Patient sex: M
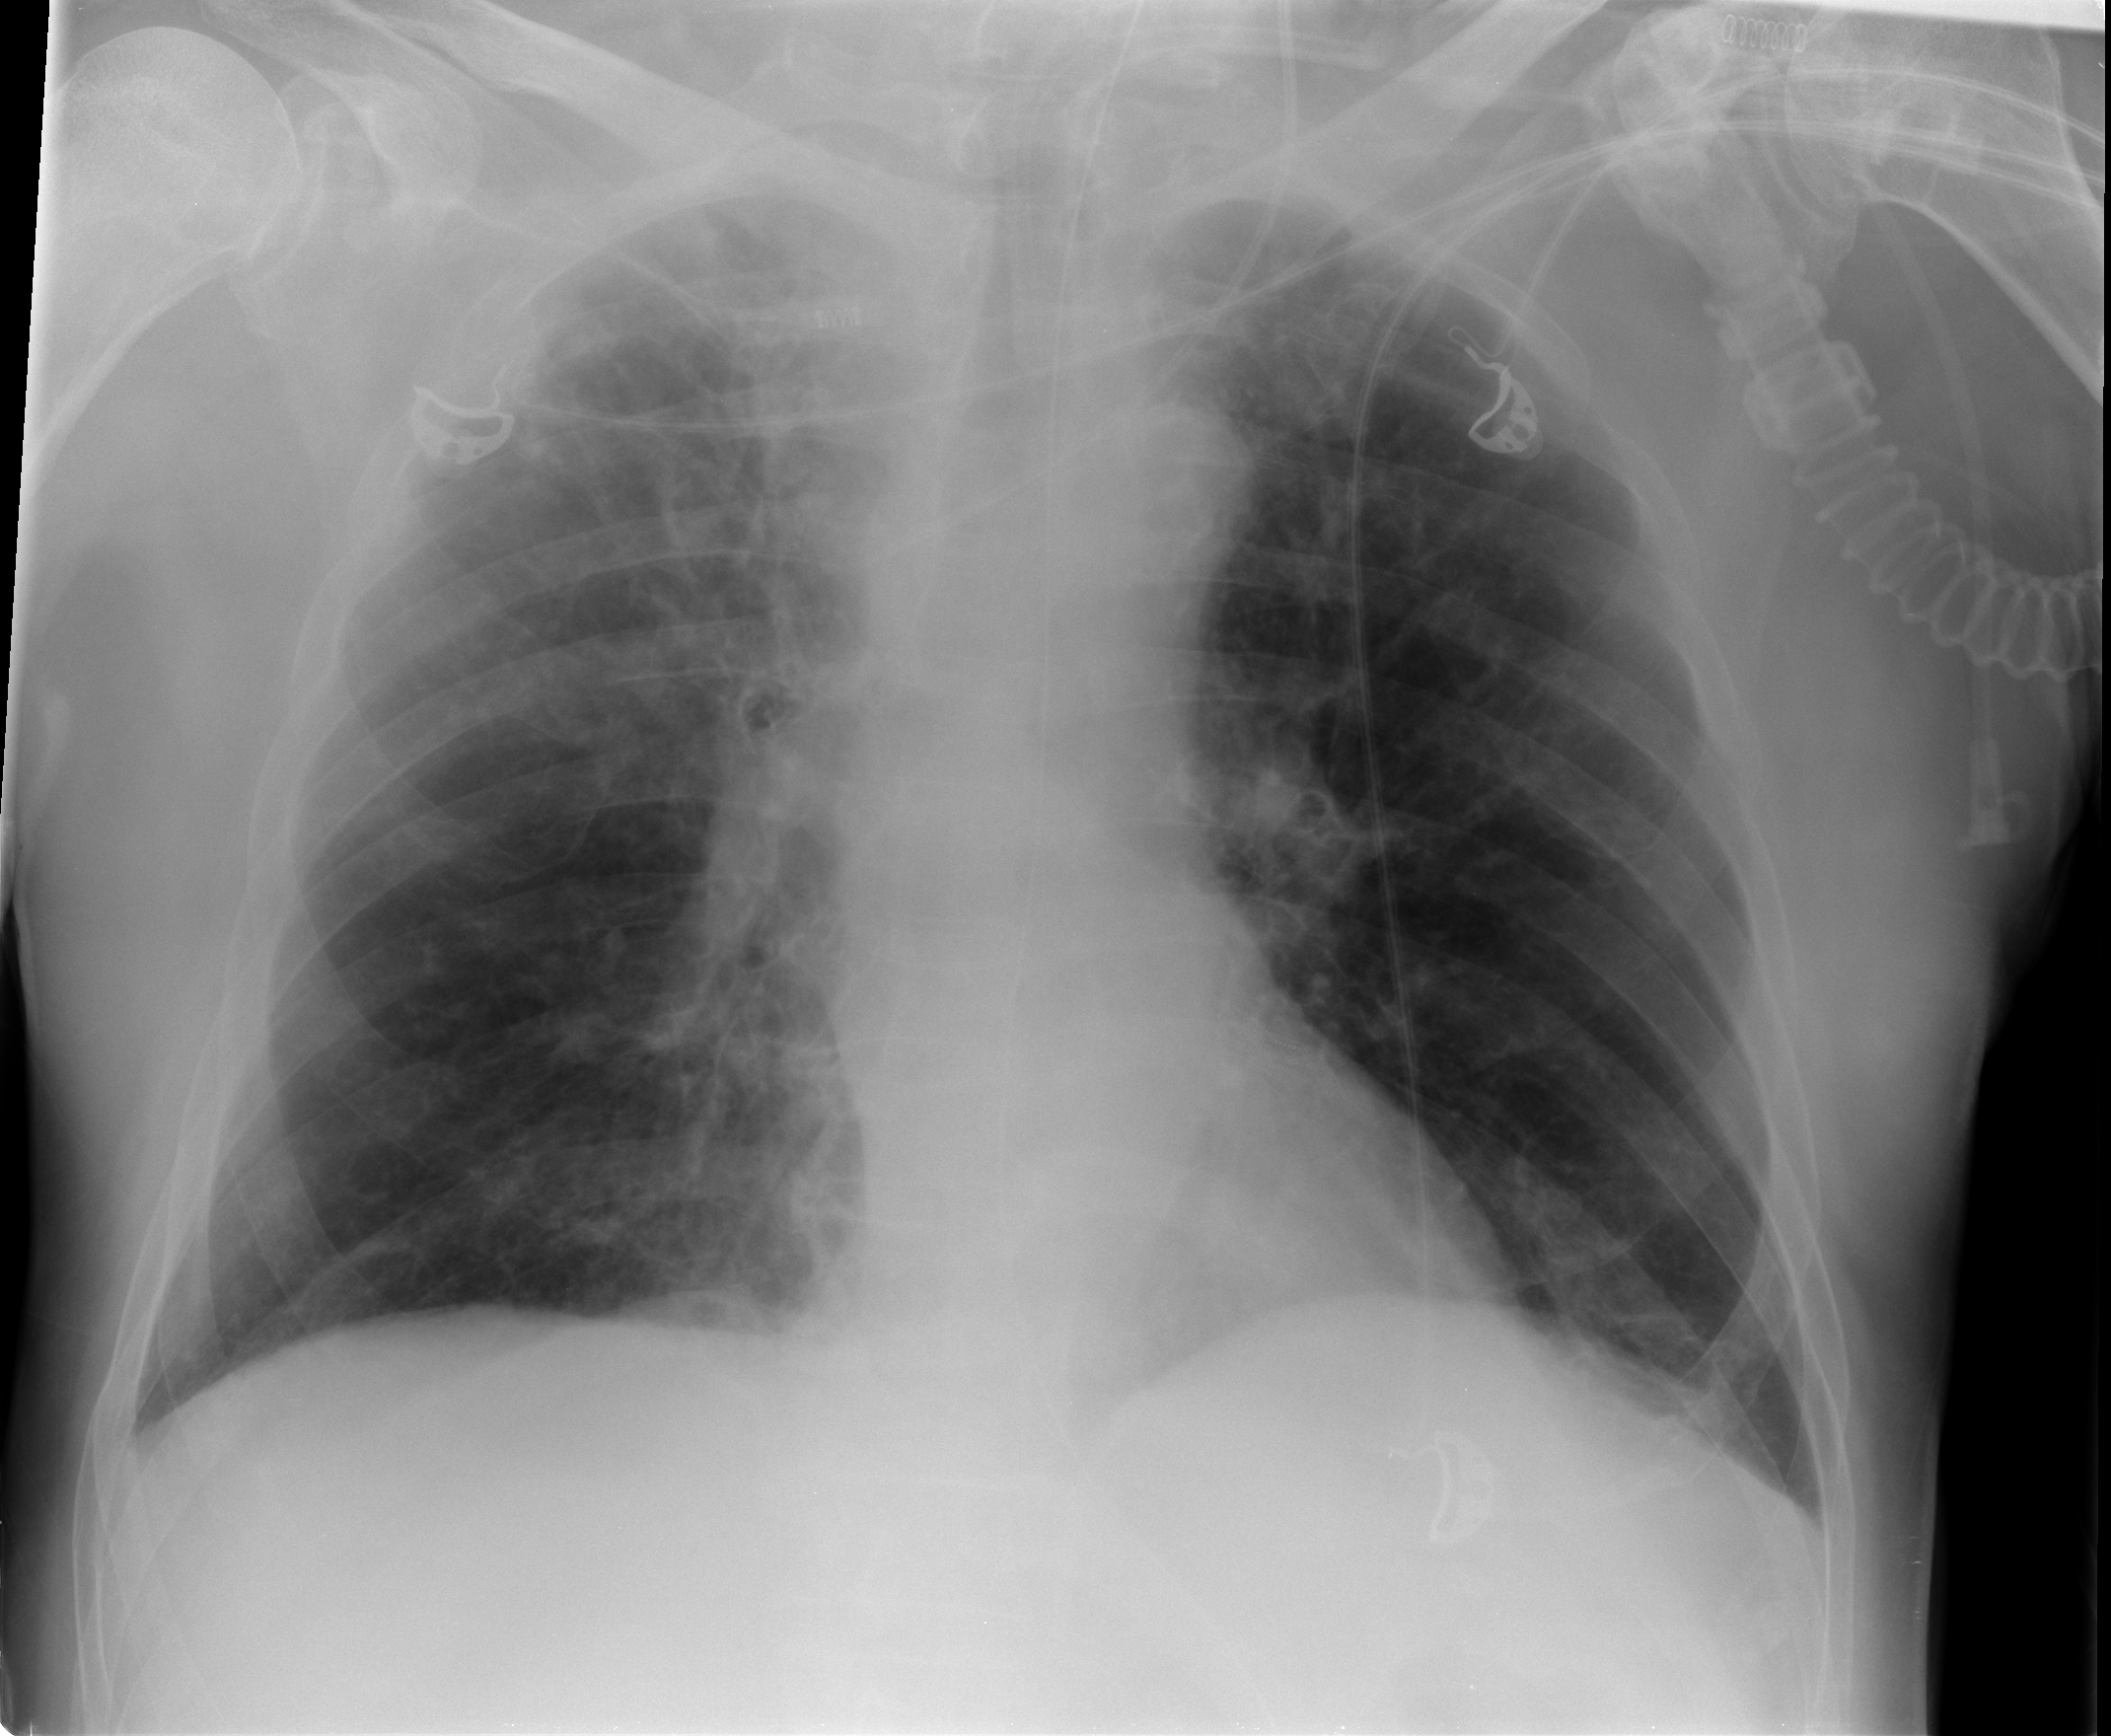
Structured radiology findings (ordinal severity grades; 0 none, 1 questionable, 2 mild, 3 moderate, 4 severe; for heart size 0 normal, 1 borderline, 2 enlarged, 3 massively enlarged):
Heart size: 0
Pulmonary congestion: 0
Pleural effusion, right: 1
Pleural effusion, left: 0
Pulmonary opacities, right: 0
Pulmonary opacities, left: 0
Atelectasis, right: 2
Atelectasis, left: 0